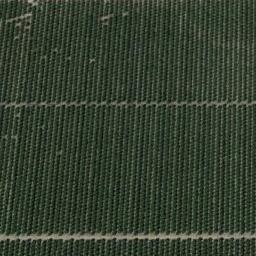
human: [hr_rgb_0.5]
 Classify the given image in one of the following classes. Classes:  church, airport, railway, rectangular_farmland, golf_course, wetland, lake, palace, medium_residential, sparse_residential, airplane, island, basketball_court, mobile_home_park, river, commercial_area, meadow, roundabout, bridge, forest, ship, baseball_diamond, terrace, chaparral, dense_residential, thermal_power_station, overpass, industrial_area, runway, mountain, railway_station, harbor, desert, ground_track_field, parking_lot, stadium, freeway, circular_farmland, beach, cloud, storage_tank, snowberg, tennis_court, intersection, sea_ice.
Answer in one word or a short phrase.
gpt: rectangular_farmland